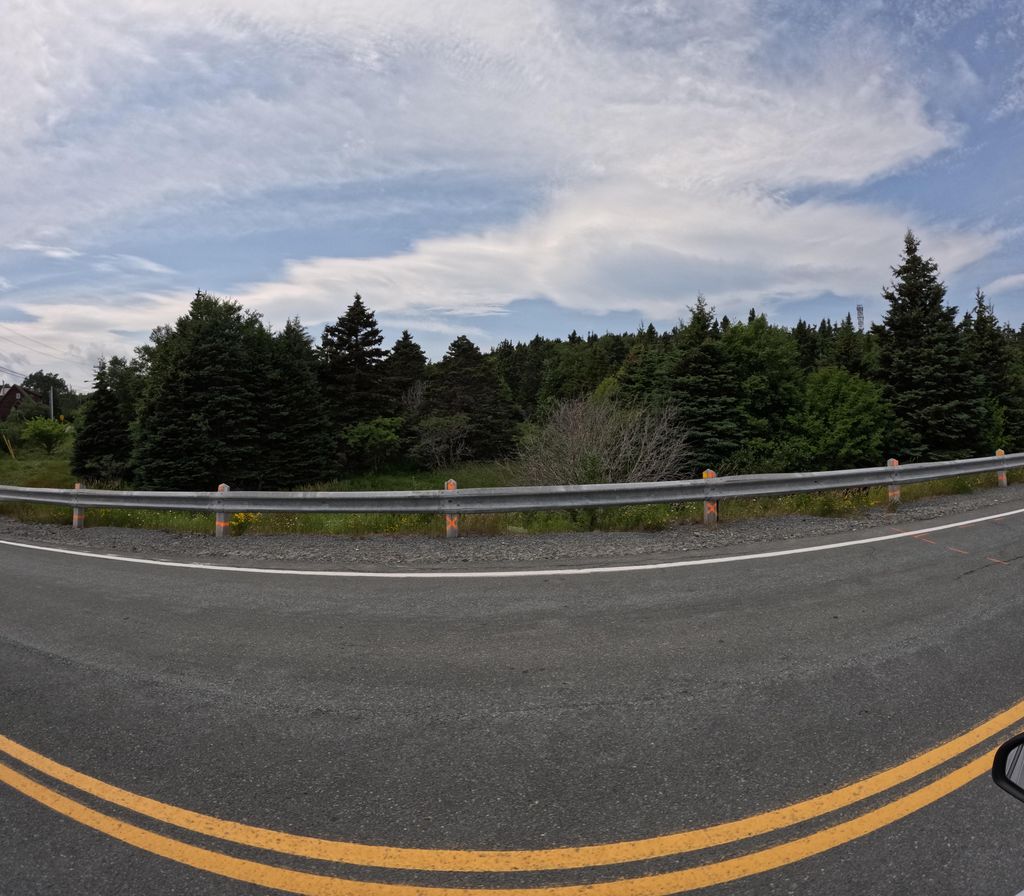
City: st_johns